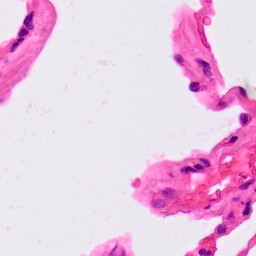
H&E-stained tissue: Lung